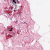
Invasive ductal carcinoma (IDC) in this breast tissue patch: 0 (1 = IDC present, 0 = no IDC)